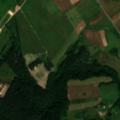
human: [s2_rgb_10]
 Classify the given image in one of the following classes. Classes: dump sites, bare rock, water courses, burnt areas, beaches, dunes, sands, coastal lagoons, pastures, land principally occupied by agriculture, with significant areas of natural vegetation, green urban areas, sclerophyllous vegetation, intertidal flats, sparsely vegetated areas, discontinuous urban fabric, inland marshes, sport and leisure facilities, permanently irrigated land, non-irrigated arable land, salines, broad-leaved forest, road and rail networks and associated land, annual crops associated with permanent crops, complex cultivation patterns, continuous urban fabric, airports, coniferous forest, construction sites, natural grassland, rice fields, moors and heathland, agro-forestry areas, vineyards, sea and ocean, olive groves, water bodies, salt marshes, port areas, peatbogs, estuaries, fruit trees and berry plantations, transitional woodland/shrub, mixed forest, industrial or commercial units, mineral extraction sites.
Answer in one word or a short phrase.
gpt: non-irrigated arable land, complex cultivation patterns, land principally occupied by agriculture, with significant areas of natural vegetation, coniferous forest, mixed forest, water courses